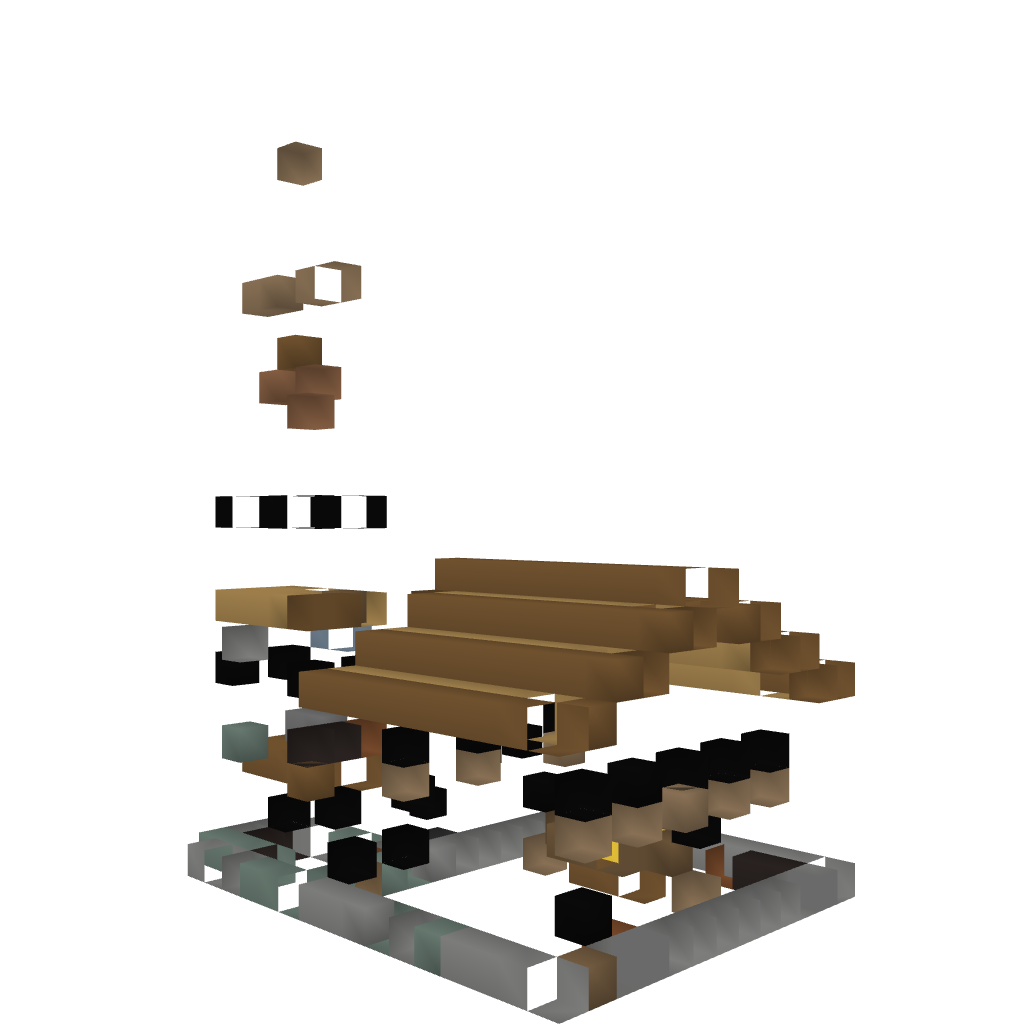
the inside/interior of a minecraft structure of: minecraft vanilla Church plus